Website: slack
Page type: payment
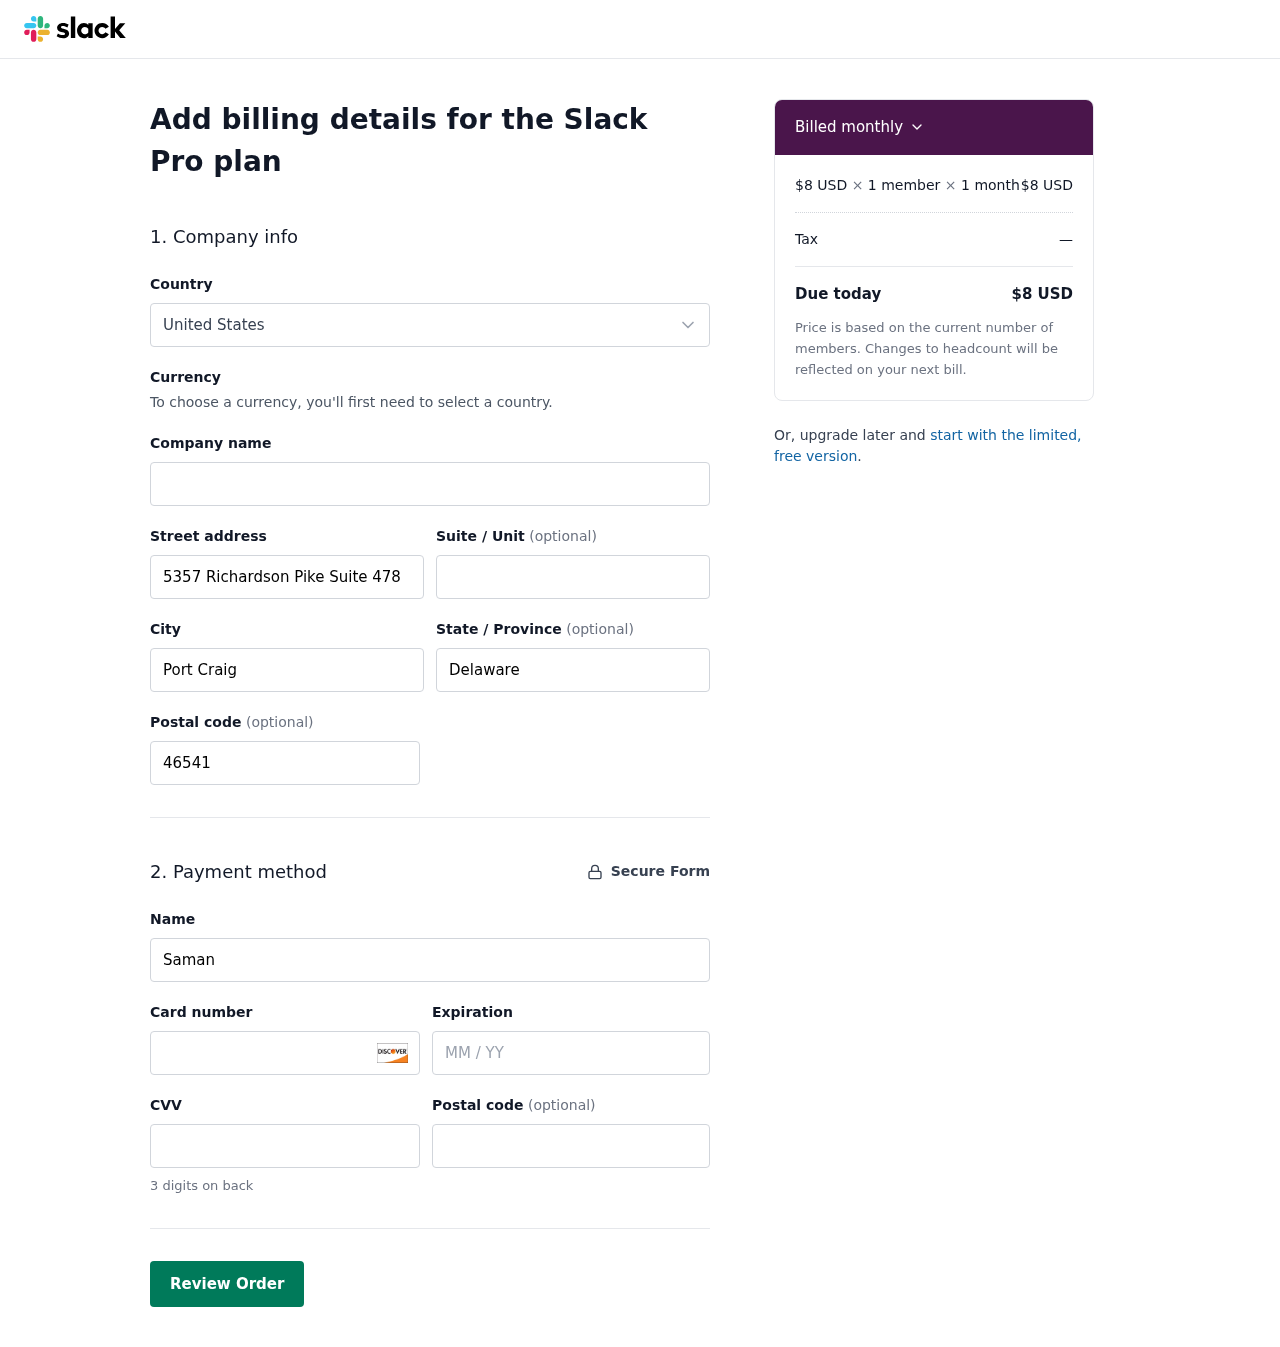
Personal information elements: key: PII_COUNTRY
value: United States
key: PII_STREET
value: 5357 Richardson Pike Suite 478
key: PII_CITY
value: Port Craig
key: PII_STATE
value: Delaware
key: PII_POSTCODE
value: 46541
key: PII_FULLNAME
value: Samantha Dickson
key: PII_CARD_NUMBER
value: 6569 7378 9286 6937
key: PII_CARD_EXPIRY
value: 11/28
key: PII_CARD_CVV
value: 296
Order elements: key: ORDER_PRICE_PER_MEMBER
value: $8 USD
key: ORDER_NUM_MEMBERS
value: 1 member
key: ORDER_NUM_MONTHS
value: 1 month
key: ORDER_SUBTOTAL
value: $8 USD
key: ORDER_TAX
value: —
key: ORDER_TOTAL
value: $8 USD